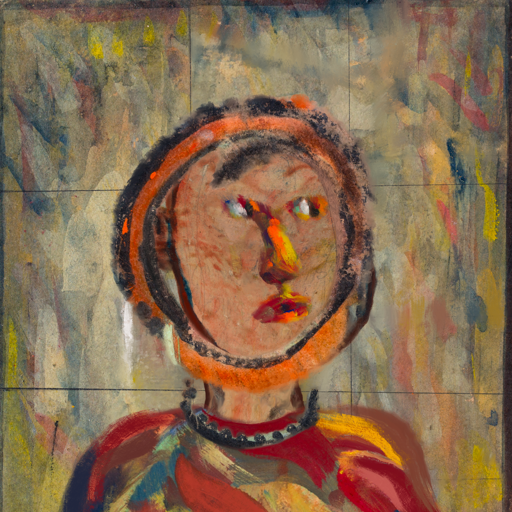
Background: GypsyMother, Head And Neck Side: Orphan, Face Side: An_Impression, Bust: Mother_And_Son_Son, Hair Side: Childish, Head Accessory: Blank, Second Necklace: Blank, Necklace: Childish, Baby: Blank